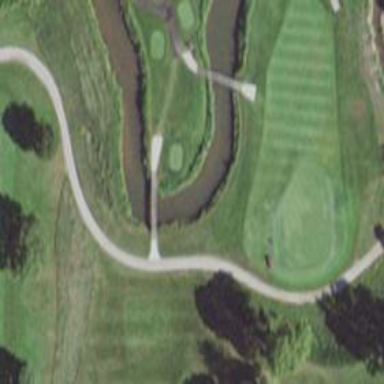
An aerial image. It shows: Path for both roads and golfers.